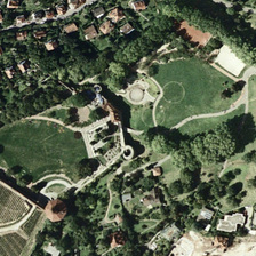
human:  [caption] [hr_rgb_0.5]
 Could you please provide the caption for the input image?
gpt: There are many buildings and green trees around the park.

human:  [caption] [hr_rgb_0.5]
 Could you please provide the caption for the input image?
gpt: Lush plants and curved paths surround the cottage in the park.

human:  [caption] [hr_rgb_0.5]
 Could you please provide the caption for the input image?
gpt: Lush plants and winding paths surround the villa in the park.

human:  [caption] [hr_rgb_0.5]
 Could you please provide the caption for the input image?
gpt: many buildings and green trees are around a park.

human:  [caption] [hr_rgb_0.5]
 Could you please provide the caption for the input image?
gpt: There are many green trees around the park.